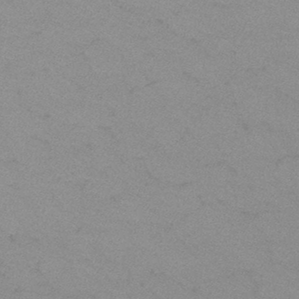
Label: frost